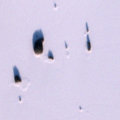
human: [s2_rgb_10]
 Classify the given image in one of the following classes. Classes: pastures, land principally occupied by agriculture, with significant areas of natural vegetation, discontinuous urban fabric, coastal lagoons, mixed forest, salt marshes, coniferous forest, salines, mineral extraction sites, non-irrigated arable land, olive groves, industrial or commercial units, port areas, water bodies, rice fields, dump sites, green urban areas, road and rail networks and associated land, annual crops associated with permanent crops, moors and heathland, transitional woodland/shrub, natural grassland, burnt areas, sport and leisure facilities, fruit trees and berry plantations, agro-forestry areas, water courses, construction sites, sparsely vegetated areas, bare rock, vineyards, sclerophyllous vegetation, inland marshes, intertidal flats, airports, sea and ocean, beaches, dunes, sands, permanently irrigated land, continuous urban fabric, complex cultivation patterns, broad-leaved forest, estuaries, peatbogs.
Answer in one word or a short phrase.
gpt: water bodies